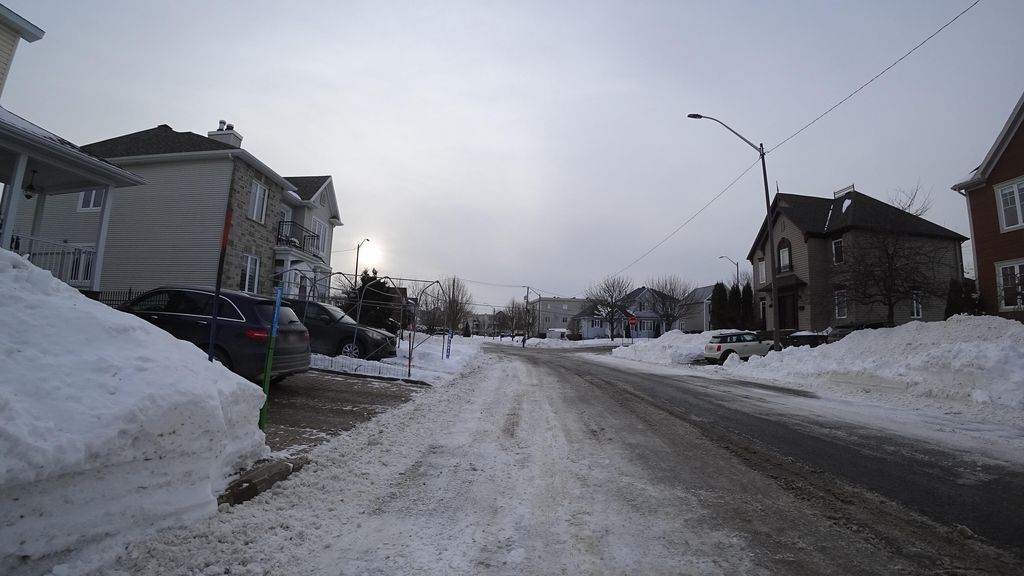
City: quebec_city